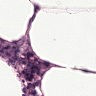
Metastatic tissue present: no